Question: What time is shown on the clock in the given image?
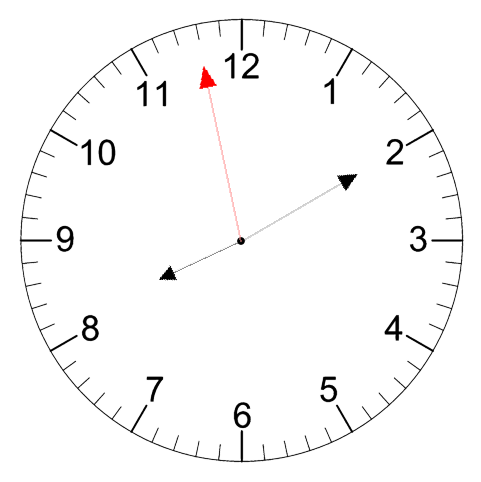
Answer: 08:09:58